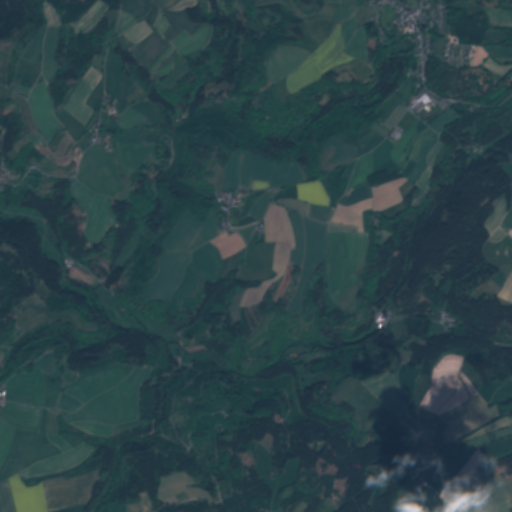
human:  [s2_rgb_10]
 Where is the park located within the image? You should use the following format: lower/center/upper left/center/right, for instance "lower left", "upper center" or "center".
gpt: The park is located in the upper right of the image.
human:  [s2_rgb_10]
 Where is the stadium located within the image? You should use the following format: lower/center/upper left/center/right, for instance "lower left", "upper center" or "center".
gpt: The stadium is located in the upper right of the image.
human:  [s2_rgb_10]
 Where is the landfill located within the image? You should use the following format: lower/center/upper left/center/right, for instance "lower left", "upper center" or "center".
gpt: There is no landfill in the image.